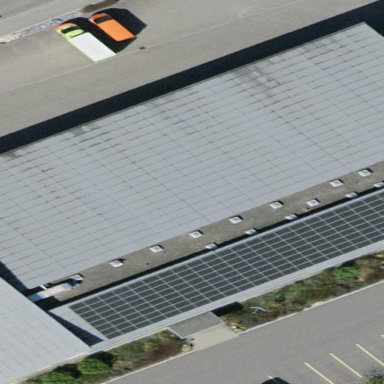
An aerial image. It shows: Retail building with skillion roof shape.